Question: Reference this fiddle: <URL>
Hi, I'm trying to reproduce a table of contents with an unordered list and leader dots. Unfortunately, when there's a long line of content, the formatting breaks down. Does anyone know how to get Chapter 2 in the image below to appear on the same line as the dots?

Here's the code I've got at the moment:
<URL>
I'm also pasting it here:
'''
<div>
<ul id="toc">
<li><span>Introduction</span> <a href="#">Chapter 1</a></li>
<li><span> Storm clouds looming Storm clouds looming Storm clouds looming Storm clouds looming Storm clouds looming</span> <a href="#">Chapter 2</a></li>
<li><span>Sun breaks</span> <a href="#">Chapter 3</a></li>
<li><span>Lost and confused</span> <a href="#">Chapter 4</a></li>
<li><span>The pot of gold</span> <a href="#">Chapter 5</a></li>
<li><span>Nom nom nom</span> <a href="#">Chapter 6</a></li>
</ul></div>
'''
And the CSS:
'''
div {padding:10px;}
#toc {
list-style: none;
margin-bottom: 20px;
}
#toc li {
background: url(http://5thirtyone.com/sandbox/share/toc/dot.gif) repeat-x bottom left;
overflow: hidden;
padding-bottom: 2px;
}
#toc a,
#toc span {
display: inline-block;
background: #fff;
position: relative;
bottom: -4px;
}
#toc a {
float: right;
padding: 0 0 3px 2px;
}
#toc span {
float: left;
padding: 0 2px 3px 0;
}
'''
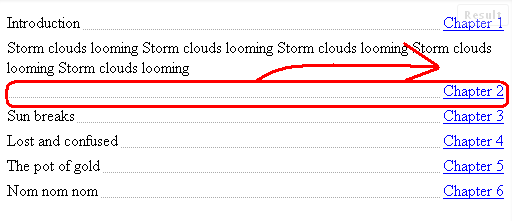
Answer: How about this: <URL>
Best I could manage in the time I had.